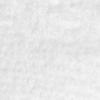
Label: no_change